Question: I have an Android application, which has several fragments.
In one of these fragments, there is
1. a lettering,
2. custom view,
3. two panels with buttons.
In the custom view (item 2) I need to draw several figures, one of which is tied to the size of the view, i. e. there should be a rectangle with rounded edges, whose size is equal to the size of the canvas minus padding.
In order to do this, I need to get the width and height of the canvas.
I tried following things:
1. Get the dimensions of the view in the method onSizeChanged (new width/height).
2. Get the dimensions of the view in the method onLayout.
3. Get the dimensions of the view in onDraw method (canvas.getWidth()/getHeight(), View.getMeasuredWidth()/getMeasuredHeight()).
All three methods return the same width and height and all of them don't work - the figure is too narrow (fills only approx. 60 % of available space instead of 100 %) and too tall (the bottom of the figure is not visible).
What is the correct way to determine the dimensions ('RectF' instance) of a custom view?
Note that I test this application on a Nexus 7 emulator in landscape mode.
The XML file of the corresponding fragment:
'''
<?xml version="1.0" encoding="utf-8"?>
<LinearLayout xmlns:android="http://schemas.android.com/apk/res/android"
android:id="@+id/simulation_fragment"
android:layout_width="fill_parent"
android:layout_height="fill_parent"
android:orientation="vertical" >
<TextView
android:id="@+id/textView1"
android:layout_width="wrap_content"
android:layout_height="wrap_content"
android:text="Simulation"
android:textAppearance="?android:attr/textAppearanceLarge" />
<co.mycompany.ccp.android.impl.simulationcanvas.SimulationCanvasView
android:id="@+id/simulation_canvas_view"
android:layout_width="match_parent"
android:layout_height="wrap_content"
android:layout_weight="0.8" />
<LinearLayout
android:id="@+id/simulationExecutionPanel"
android:layout_width="match_parent"
android:layout_height="wrap_content"
android:layout_weight="0.1" >
<Button
android:id="@+id/restartSimulationButton"
android:layout_width="wrap_content"
android:layout_height="wrap_content"
android:text="@string/restart_simulation" />
<Button
android:id="@+id/simulationStepButton"
android:layout_width="wrap_content"
android:layout_height="wrap_content"
android:text="@string/simulation_step" />
<Button
android:id="@+id/pauseButton"
android:layout_width="wrap_content"
android:layout_height="wrap_content"
android:text="@string/pause" />
<Button
android:id="@+id/continueButton"
android:layout_width="wrap_content"
android:layout_height="wrap_content"
android:text="@string/continue_button" />
<Button
android:id="@+id/simulateAdInfinitumButton"
android:layout_width="wrap_content"
android:layout_height="wrap_content"
android:text="@string/simulate_ad_infinitum" />
<TextView
android:id="@+id/textView2"
android:layout_width="wrap_content"
android:layout_height="wrap_content"
android:text="@string/currentCycleLabel" />
<TextView
android:id="@+id/currentCycleIndicator"
android:layout_width="wrap_content"
android:layout_height="wrap_content"
android:text="Cycle"
android:textAppearance="?android:attr/textAppearanceMedium" />
</LinearLayout>
<LinearLayout
android:layout_width="match_parent"
android:layout_height="wrap_content"
android:layout_weight="0.1" >
<Button
android:id="@+id/addCompanyButton"
android:layout_width="wrap_content"
android:layout_height="wrap_content"
android:text="@string/add_company2" />
<Button
android:id="@+id/removeCompanyButton"
android:layout_width="wrap_content"
android:layout_height="wrap_content"
android:text="@string/remove_company" />
<Button
android:id="@+id/setLabourForceButton"
android:layout_width="wrap_content"
android:layout_height="wrap_content"
android:text="@string/set_labour_force" />
</LinearLayout>
</LinearLayout>
'''
Here's the code of the view ('@+id/simulation_canvas_view'):
'''
import co.mycompany.ccp.android.api.economypartsdimensioncalculator.EconomyPartsDimensionCalculator;
import co.mycompany.ccp.android.api.systemboundary.SystemBoundaryGraphicsCalculator;
import co.mycompany.ccp.android.impl.economypartsdimensioncalculator.DefaultEconomyPartsDimensionCalculator;
import co.mycompany.ccp.android.impl.systemboundary.DefaultSystemBoundaryGraphicsCalculator;
import android.content.Context;
import android.graphics.Canvas;
import android.graphics.Color;
import android.graphics.Paint;
import android.graphics.Rect;
import android.graphics.RectF;
import android.util.AttributeSet;
import android.util.Log;
import android.view.View;
/**
* @author DP118M
*
*/
public class SimulationCanvasView extends View {
private static final int SYSTEM_BOUNDARY_COLOUR = Color.LTGRAY;
[...]
private int width = -1;
private int height= -1;
private SystemBoundaryGraphicsCalculator systemBoundaryGraphicsCalculator = new DefaultSystemBoundaryGraphicsCalculator();
[...]
private Rect systemBoundaryDimensions = new Rect(100, 100, 100 + 100,
100 + 100);
private Rect externalEconomyDimensions;
[...]
public SimulationCanvasView(final Context aContext) {
super(aContext);
}
public SimulationCanvasView(final Context context, final AttributeSet attrs) {
super(context, attrs);
}
public SimulationCanvasView(final Context context,
final AttributeSet attrs, int defStyle) {
super(context, attrs, defStyle);
}
[...]
private void updateSystemBoundaryGraphicsCalculatorDimensions() {
systemBoundaryGraphicsCalculator.setCanvasHeight(height);
systemBoundaryGraphicsCalculator.setCanvasWidth(width);
try {
systemBoundaryGraphicsCalculator.run();
systemBoundaryDimensions = systemBoundaryGraphicsCalculator
.getSystemBoundaryDimensions();
} catch (final Exception exception) {
throw new RuntimeException(exception);
}
}
@Override
protected void onDraw(final Canvas aCanvas) {
super.onDraw(aCanvas);
this.width = this.getWidth();
this.height = this.getHeight();
updateSystemBoundaryGraphicsCalculatorDimensions();
[...]
drawRectangleWithRoundedEdges(aCanvas, systemBoundaryDimensions,
SYSTEM_BOUNDARY_COLOUR);
[...]
}
private void drawRectangleWithRoundedEdges(final Canvas aCanvas,
final Rect aDimensions, int aStrokeColour) {
final Paint paint = new Paint();
paint.setColor(aStrokeColour);
paint.setStrokeWidth(1);
paint.setStyle(Paint.Style.STROKE);
aCanvas.drawRoundRect(new RectF(aDimensions), 20, 20, paint);
}
}
'''
Here's the class for calculating the dimensions of the rounded rectangle:
'''
package co.mycompany.ccp.android.impl.systemboundary;
import android.graphics.Rect;
import co.mycompany.ccp.android.api.systemboundary.SystemBoundaryGraphicsCalculator;
/**
* @author DP118M
*
*/
public class DefaultSystemBoundaryGraphicsCalculator implements
SystemBoundaryGraphicsCalculator {
private int canvasWidth;
private int canvasHeight;
private int xPadding = SYSTEM_BOUNDARY_X_PADDING;
private int yPadding = SYSTEM_BOUNDARY_Y_PADDING;
private Rect systemBoundaryDimensions;
public void setXPadding(final int xPadding) {
this.xPadding = xPadding;
}
public void setYPadding(final int yPadding) {
this.yPadding = yPadding;
}
@Override
public Rect getSystemBoundaryDimensions() {
return systemBoundaryDimensions;
}
@Override
public void setCanvasWidth(final int width) {
this.canvasWidth = width;
}
@Override
public void setCanvasHeight(final int height) {
this.canvasHeight = height;
}
@Override
public void run() throws Exception {
this.systemBoundaryDimensions = new Rect(0 + xPadding, 0 + yPadding,
Math.max(this.canvasWidth - xPadding, 0), Math.max(
this.canvasHeight - yPadding, 0));
}
}
'''
:
Here's the screenshot:

If I subtract 150 from the width reported by 'onLayout', 'onSizeChanged' or 'onMeasure', the rectangle is displayed correctly.
Here's the layout of the main activity:
'''
<?xml version="1.0" encoding="utf-8"?>
<LinearLayout xmlns:android="http://schemas.android.com/apk/res/android"
android:layout_width="match_parent"
android:layout_height="match_parent"
android:orientation="horizontal" >
<fragment
android:id="@+id/menu_pane"
android:layout_width="0px"
android:layout_height="match_parent"
android:layout_weight="1"
class="co.altruix.ccp.android.impl.fragments.MenuFragment" />
<FrameLayout
android:id="@+id/content_fragment2"
android:layout_width="fill_parent"
android:layout_height="fill_parent"
class="co.altruix.ccp.android.impl.fragments.ContentFragment2"/>
</LinearLayout>
'''
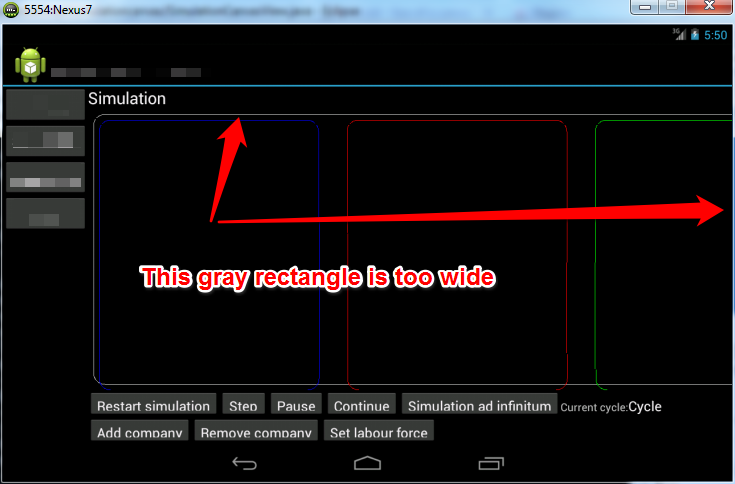
Answer: As per my comment on the question:
Your top-level layout: you've set content_fragment2's width to fill_parent, so it's going to be the same width as its parent linearlayout. You probably want menu_pane to have a fixed width, no layout_weight, and for content_fragment2 to have layout_width=0px and layout_weight=1.
Glad this helped!